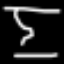
Label: hourglass